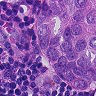
Metastatic tissue present: yes